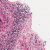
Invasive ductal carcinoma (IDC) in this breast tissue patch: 0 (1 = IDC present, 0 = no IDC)